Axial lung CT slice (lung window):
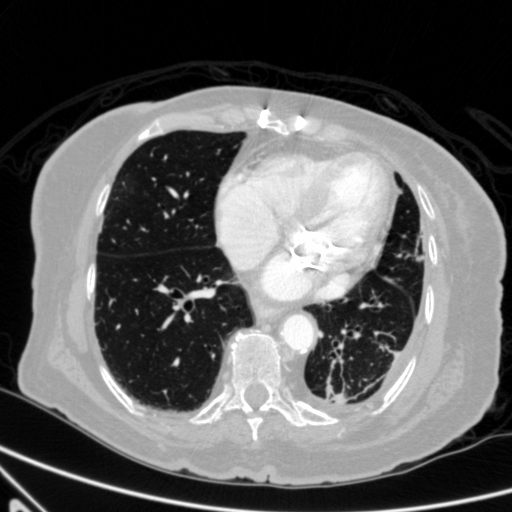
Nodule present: no